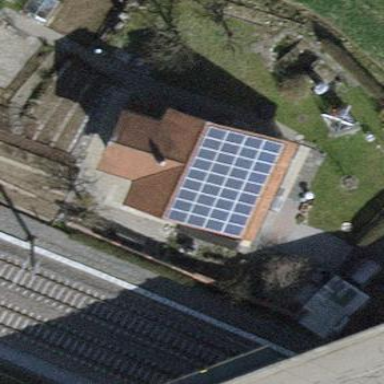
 consisting of solar photovoltaic panels."